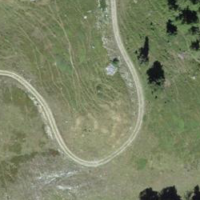
EUNIS habitat code: 26
Species observed at this site:
Anthus spinoletta